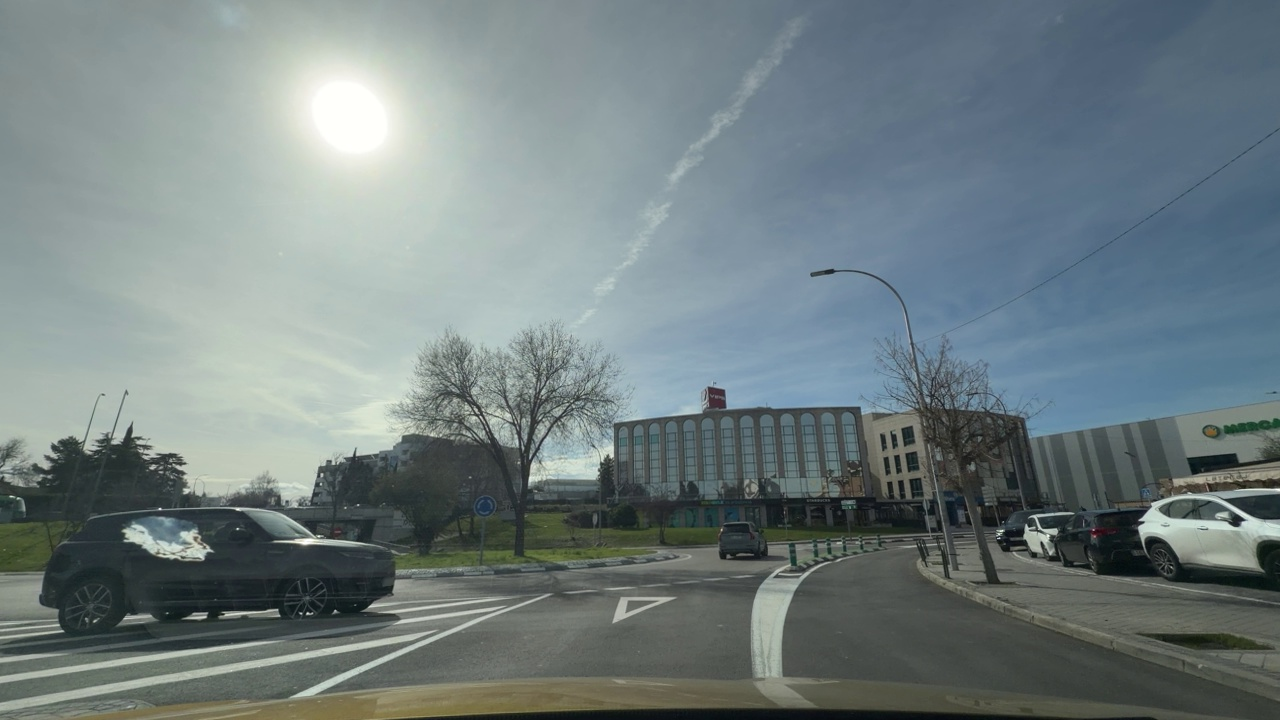
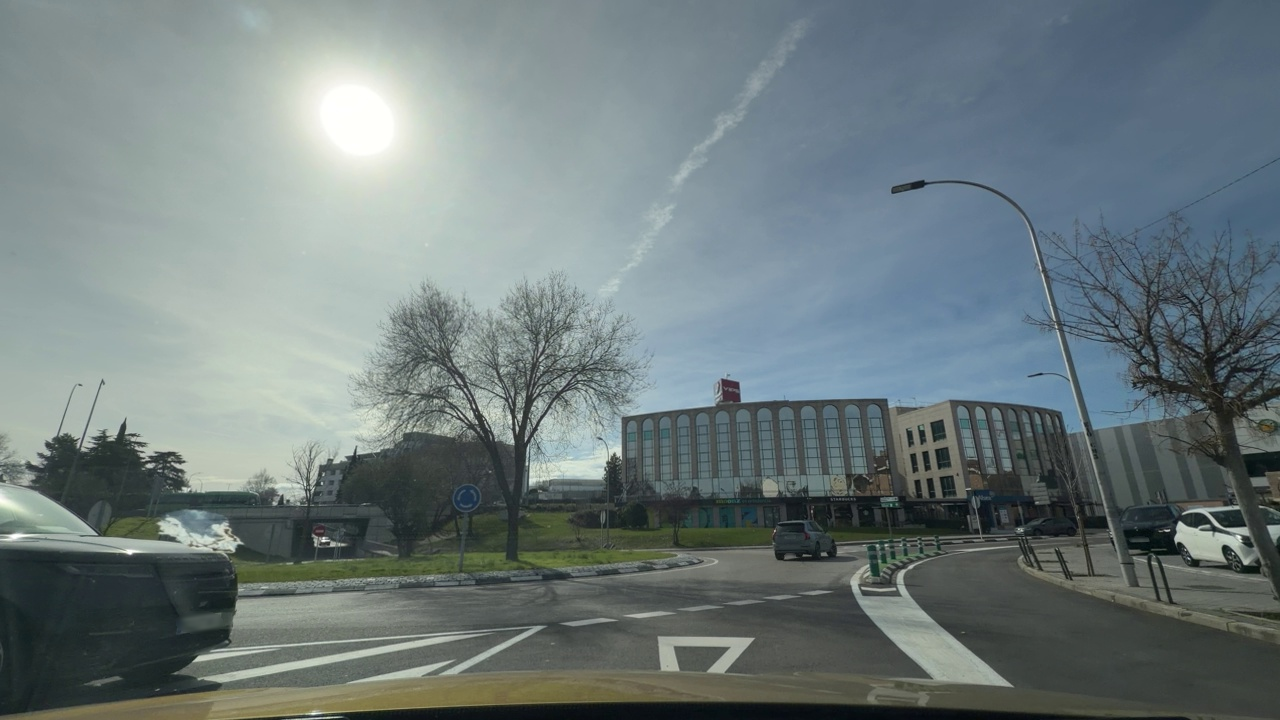
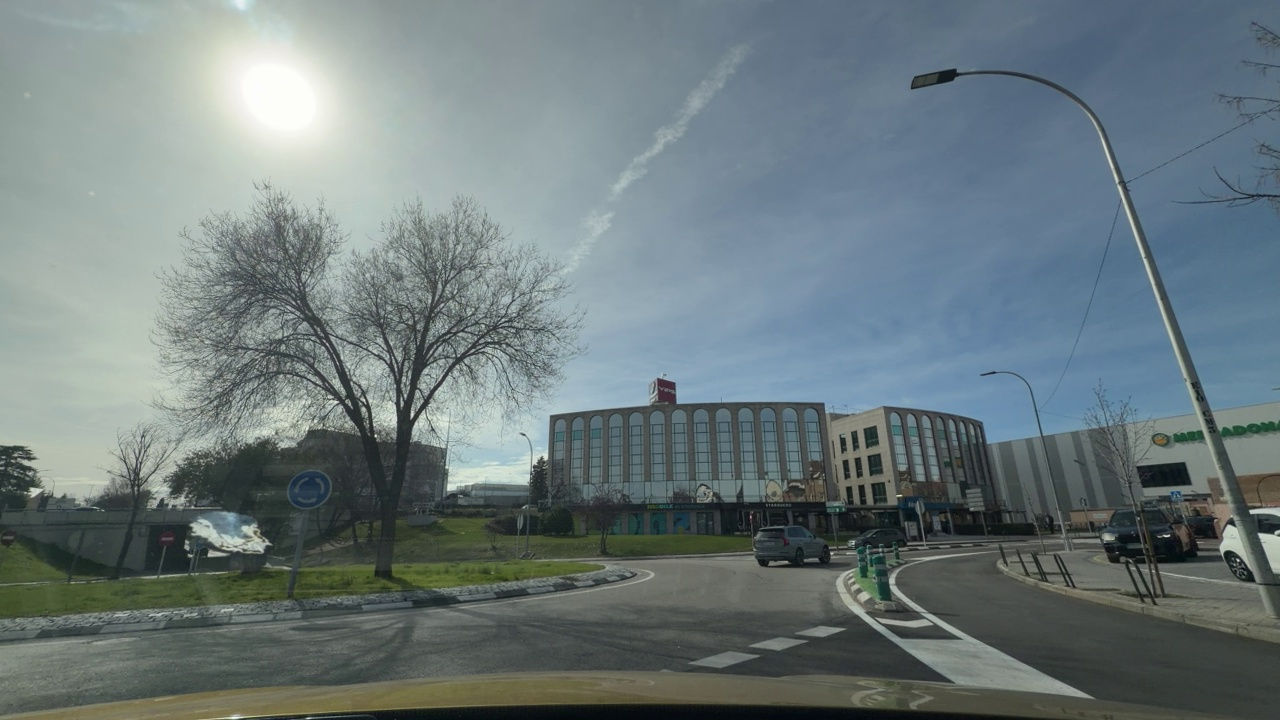
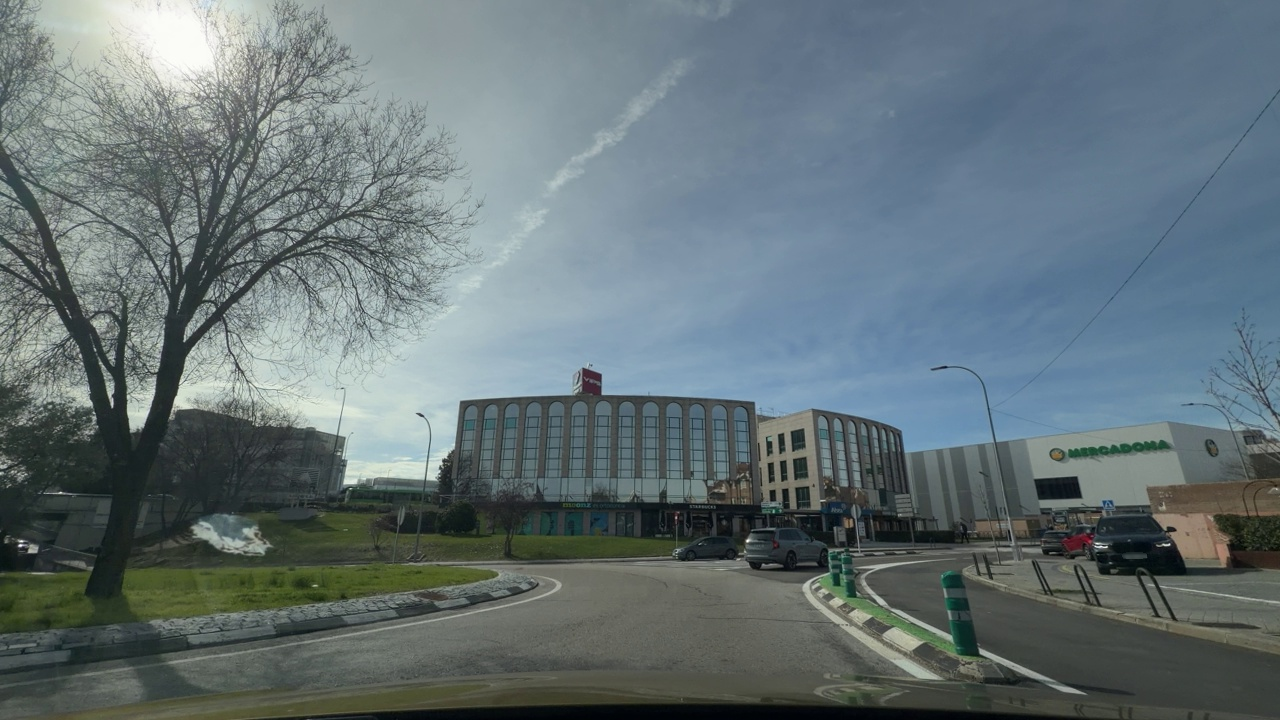
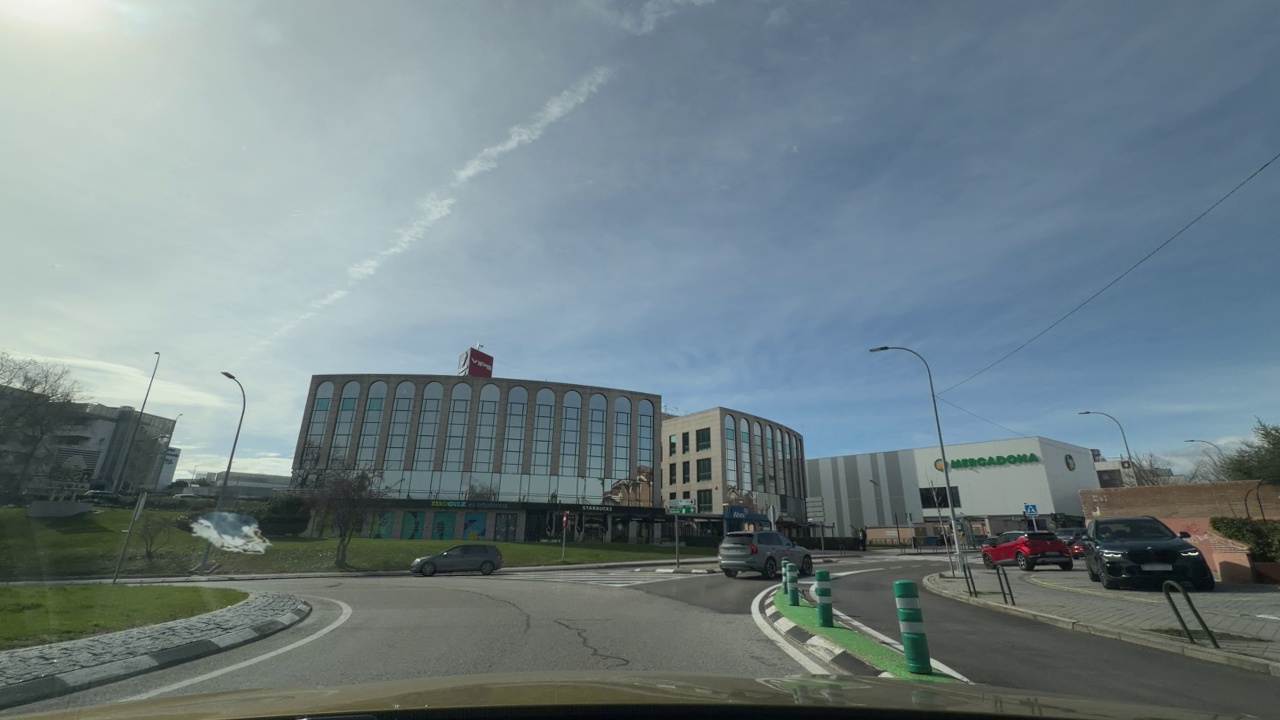
Situation: Roundabout
Question: Is the ego vehicle currently inside a roundabout?
Answer: Yes
Reasoning: The ego vehicle is inside a circular intersection with a surrounding central island.

Situation: Roundabout
Question: Is a roundabout visible ahead in the ego direction?
Answer: Yes
Reasoning: Both the circular intersection sign and the central island are visible ahead.

Situation: Roundabout
Question: Is the ego vehicle stationary while another vehicle crosses its path within the roundabout?
Answer: No
Reasoning: There are no other vehicles crossing ego's path andits moving.